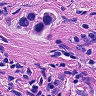
Metastatic tissue present: yes